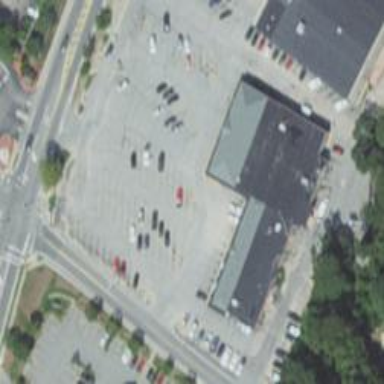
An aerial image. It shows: Post office.